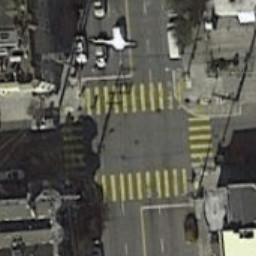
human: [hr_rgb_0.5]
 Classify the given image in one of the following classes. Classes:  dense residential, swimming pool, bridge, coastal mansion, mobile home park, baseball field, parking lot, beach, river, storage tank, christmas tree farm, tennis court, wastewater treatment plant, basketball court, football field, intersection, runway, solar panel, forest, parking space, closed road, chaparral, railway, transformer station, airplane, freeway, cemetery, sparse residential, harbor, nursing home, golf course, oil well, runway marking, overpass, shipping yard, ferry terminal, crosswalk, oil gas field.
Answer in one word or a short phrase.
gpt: crosswalk